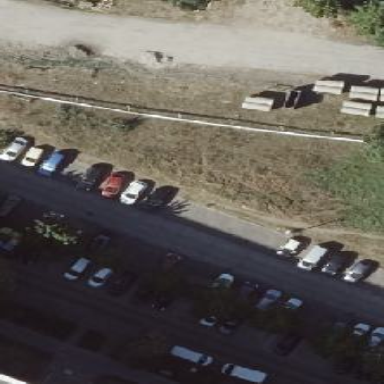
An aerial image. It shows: Street side parking area.